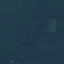
Land use / land cover: Forest